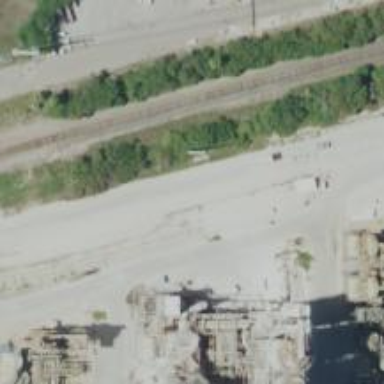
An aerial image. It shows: Rail spur service.